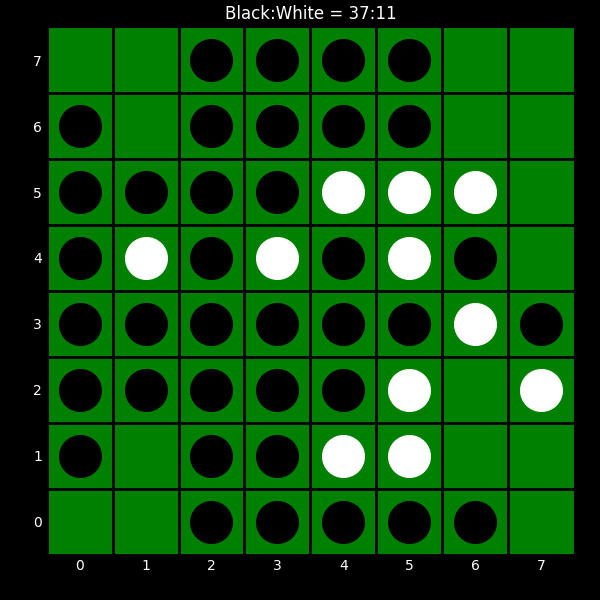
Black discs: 37
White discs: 11